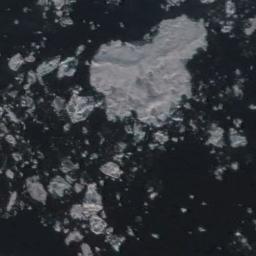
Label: sea_ice